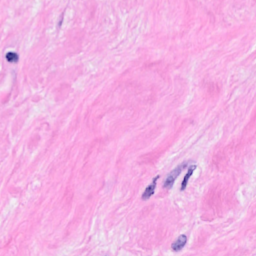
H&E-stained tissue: Breast